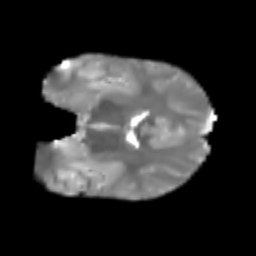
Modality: T2w
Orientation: coronal
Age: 7
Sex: male
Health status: healthy